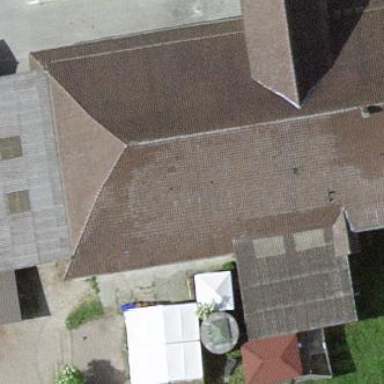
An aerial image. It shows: Farm building.